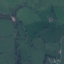
Land use / land cover class: Pasture